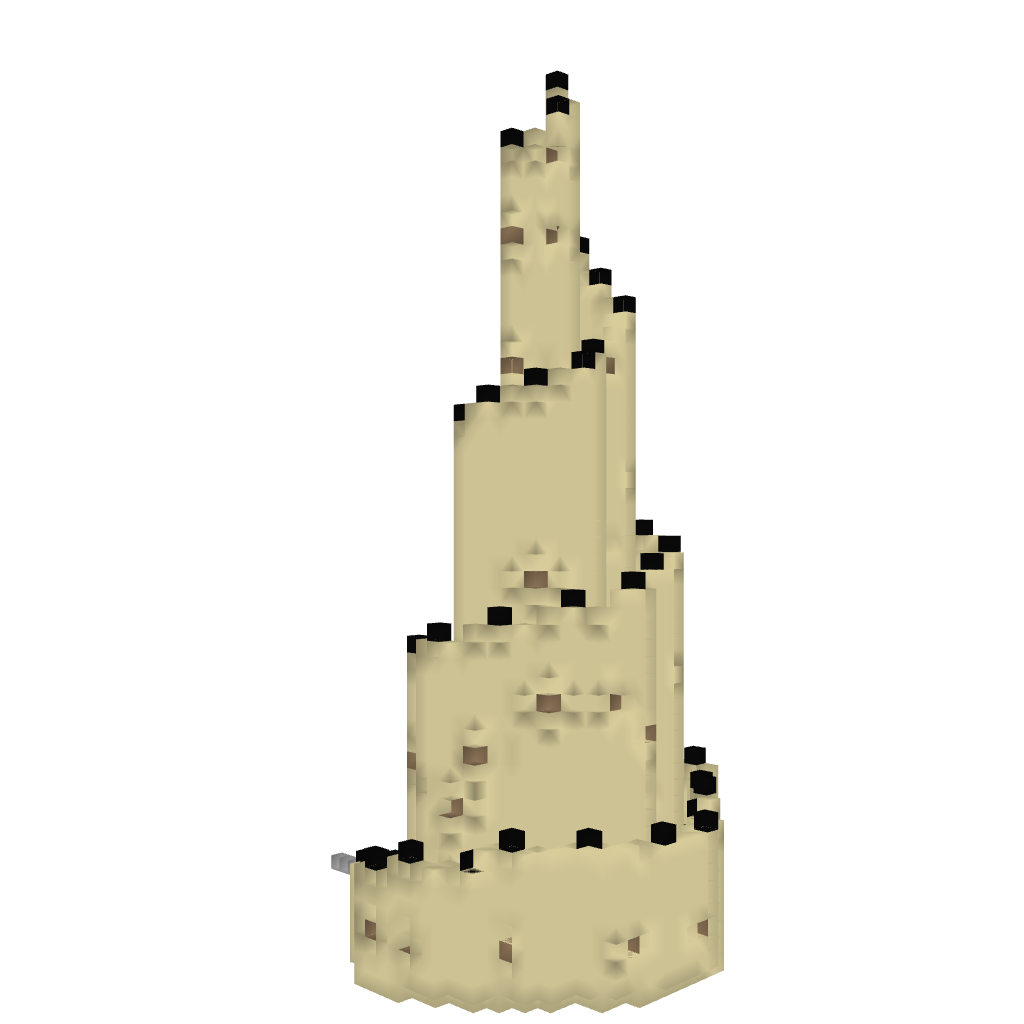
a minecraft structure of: Ashura's Tower